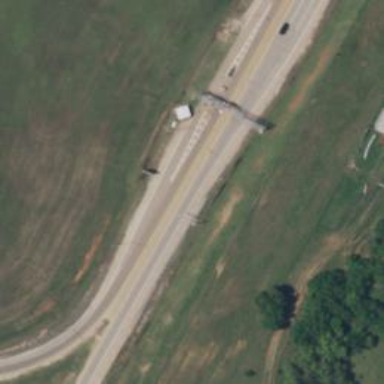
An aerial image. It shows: Toll gantry on the road.